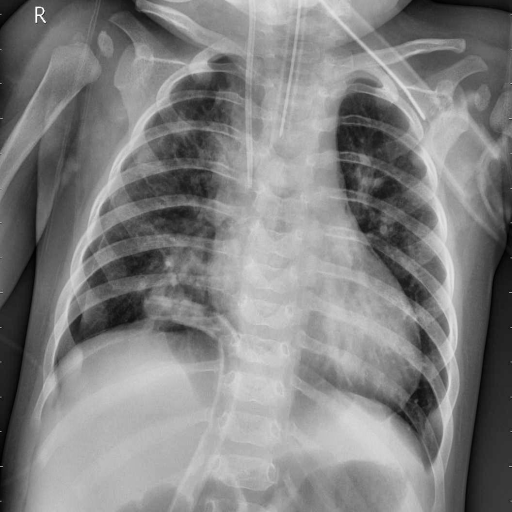
Finding: PNEUMONIA